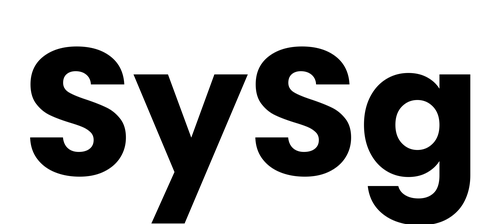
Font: Poppins-Bold